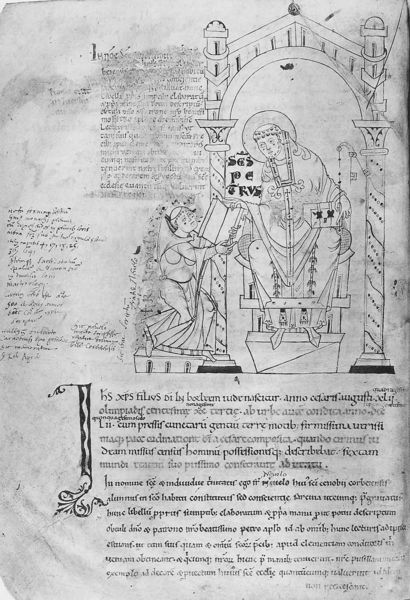
Titel: Martyrolog, Regeln des heiligen Benedikt und Nachruf
Standort: Herkunftsort: Corbie, Sant-Pierre (EU - F - Picardie)
Schlagwörter: mann, umhang, weiß, menschen, sitzen, frau, männer, schwarz, stuhl, säule, säulen, zeichnung, alt, bibel, bild, kirche, schrift, papier, bogen, noten, rand, saal, rundbogen, bischof, papst, thron, tor, buch, religion, türme, palast, linear, geben, druck, stich, seite, illustration, text, knien, herrscher, gebet, kasten, pergament, heiligenschein, mittelalter, priester, mönch, heiliger, mönche, handschrift, dokument, erklärung, tonsur, schreibschrift, latein, notizen, anmerkungen, martyrer, initial, randnotiz, überreichen, buchmalerei, abt, randbemerkung, trhon, illumination, preister, 1200, glosse, hriliger